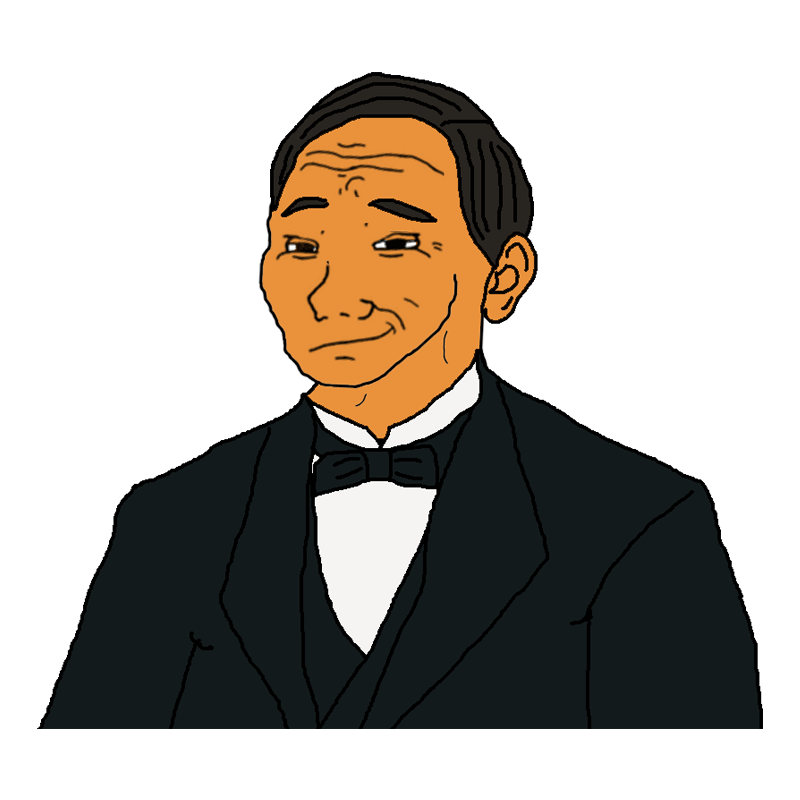
Label: 5_Smugjak